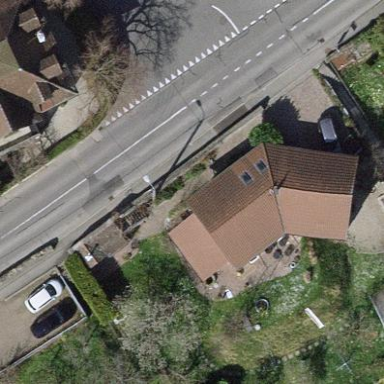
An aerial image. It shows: Simple house.